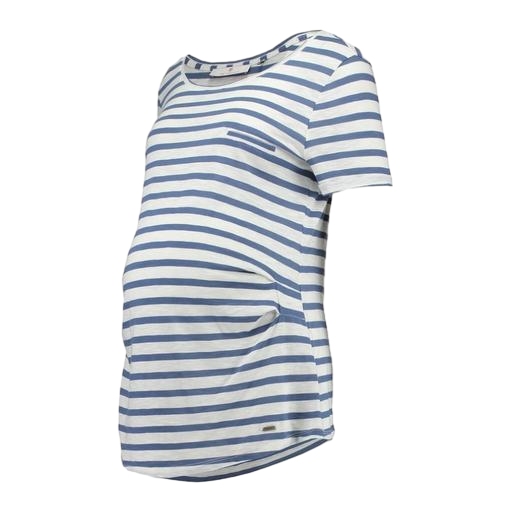
blue stripe maternity top, blue maternity navy white stripe short sleeve, blue maternity navy stripe shirt, white background